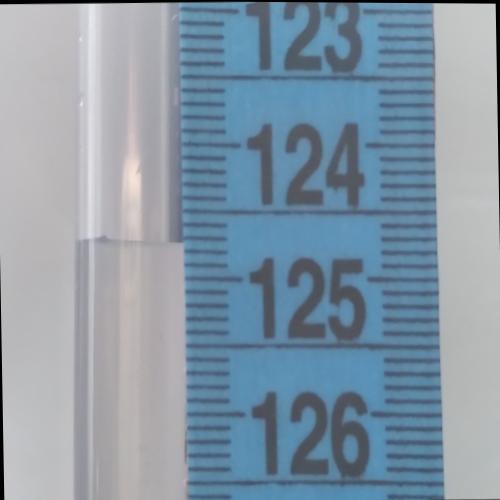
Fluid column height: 124.7 cm